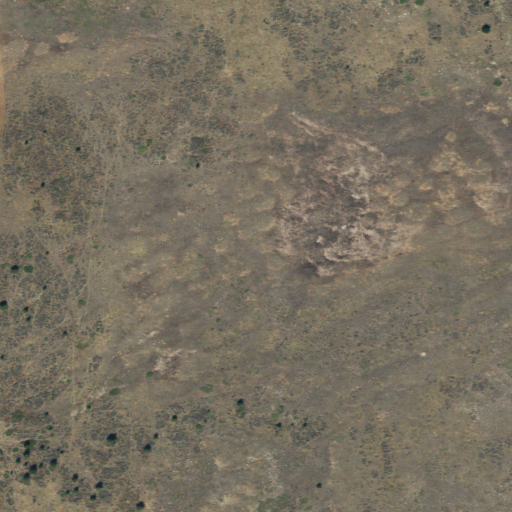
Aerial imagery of plain(s) in Montana named Harsten Flat containing only shrub